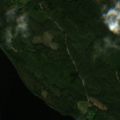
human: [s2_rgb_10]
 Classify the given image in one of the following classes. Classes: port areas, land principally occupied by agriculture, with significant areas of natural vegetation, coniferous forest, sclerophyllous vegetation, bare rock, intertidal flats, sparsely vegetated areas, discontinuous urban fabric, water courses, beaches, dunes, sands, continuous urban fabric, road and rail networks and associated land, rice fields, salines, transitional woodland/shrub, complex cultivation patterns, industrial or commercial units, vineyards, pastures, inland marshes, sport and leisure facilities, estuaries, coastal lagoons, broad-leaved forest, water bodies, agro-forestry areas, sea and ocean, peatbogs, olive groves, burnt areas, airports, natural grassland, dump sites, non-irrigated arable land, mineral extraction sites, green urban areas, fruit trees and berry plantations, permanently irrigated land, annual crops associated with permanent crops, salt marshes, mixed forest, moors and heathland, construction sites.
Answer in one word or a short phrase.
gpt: coniferous forest, mixed forest, water bodies